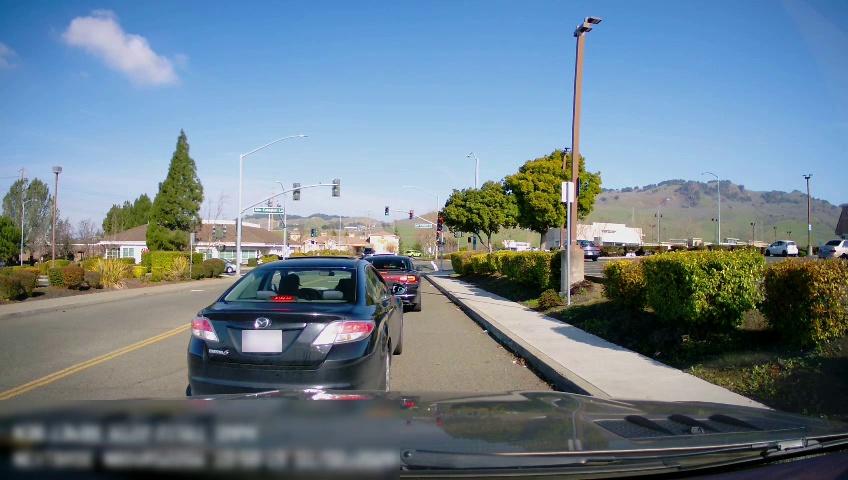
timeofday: Day
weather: Sunny
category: Drivable Space
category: Vehicles | Car
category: Vehicles | Car
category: Vehicles | Car
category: Vehicles | Car
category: Vehicles | Car
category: Vehicles | SUV
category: Vehicles | Car
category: Vehicles | Car
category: Lanes | Current Lane
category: Lanes | Opposite Lane
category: Traffic | Signs
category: Traffic | Signs
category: Traffic | Lights
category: Traffic | Lights